Interaction volume radius: 5 \u00c5
Interaction volume height: 10 \u00c5
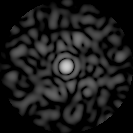
Disorder parameter: 0.8056